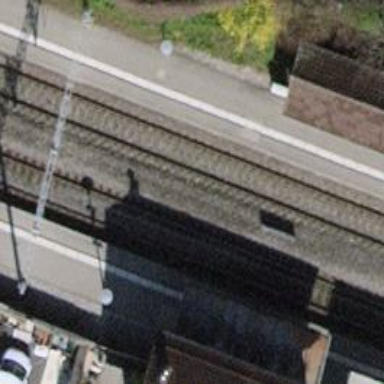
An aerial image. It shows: Stop position for public transport on the railway.